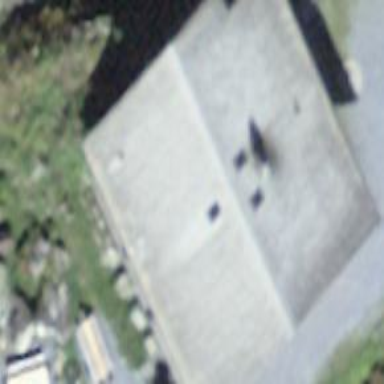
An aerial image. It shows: Restaurant.